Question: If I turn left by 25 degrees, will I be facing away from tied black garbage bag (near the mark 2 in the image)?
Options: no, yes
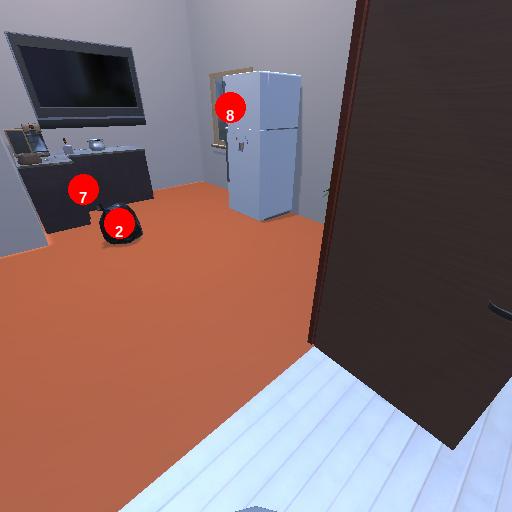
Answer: no